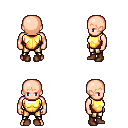
a pixel art fantasy rpg character, male body template, human, light skin, gold chest armor, gold greaves, plain hairstyle, brown shoes, four views (front, back, left, right), 2x2 character sprite sheet, small pixel art, hard edges, no anti-aliasing